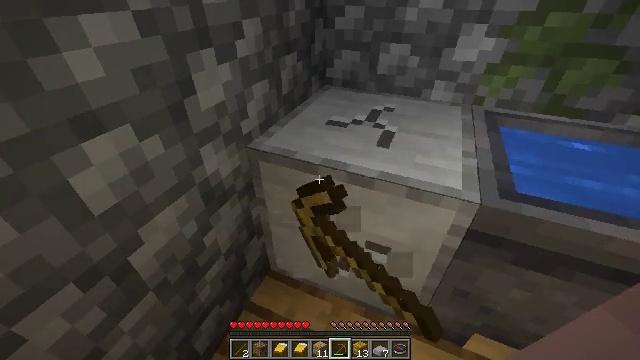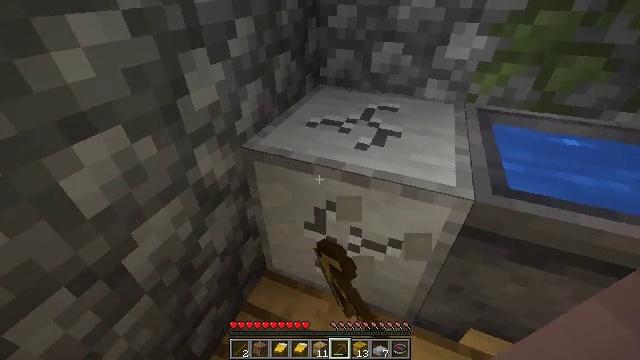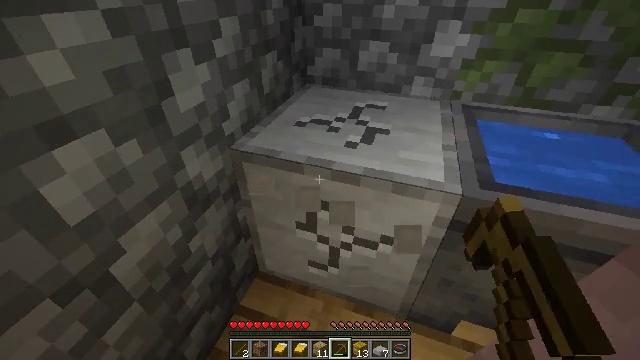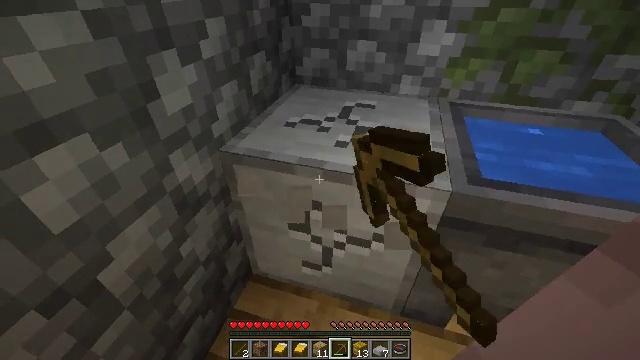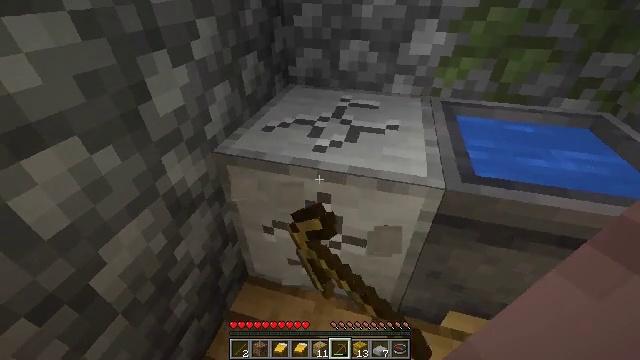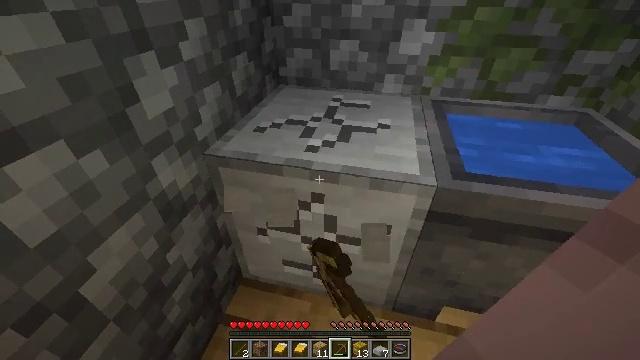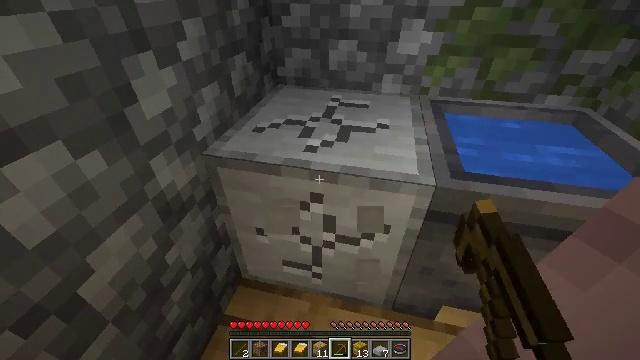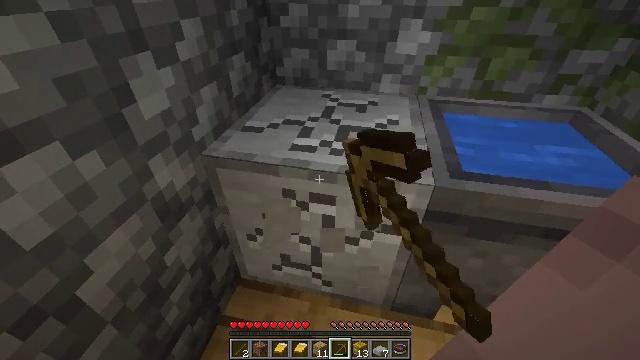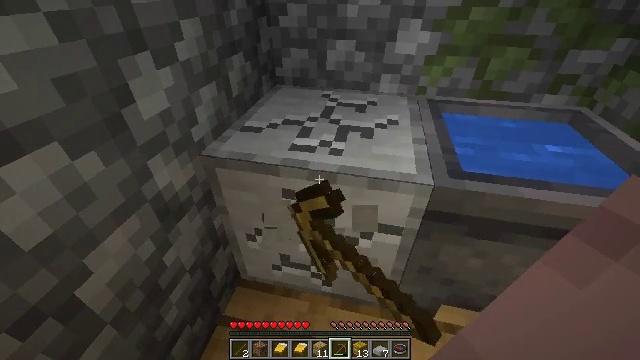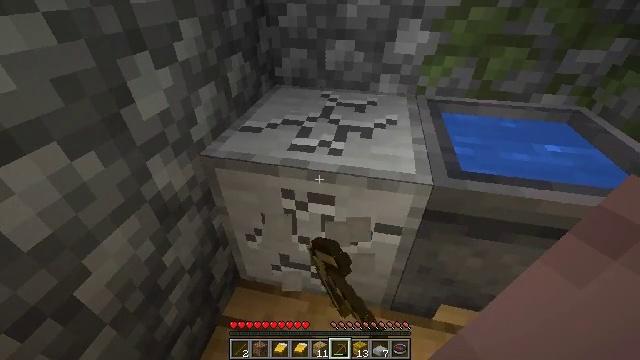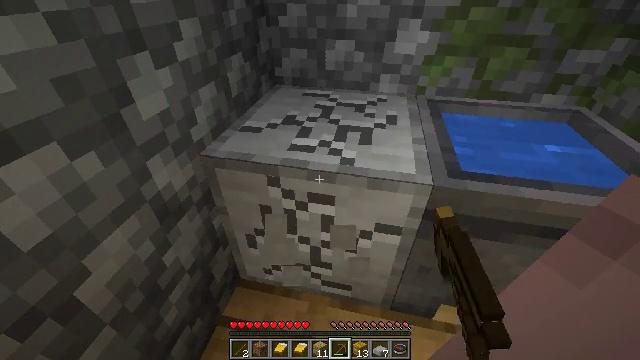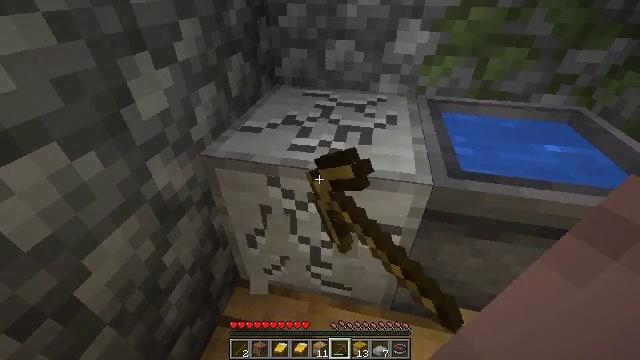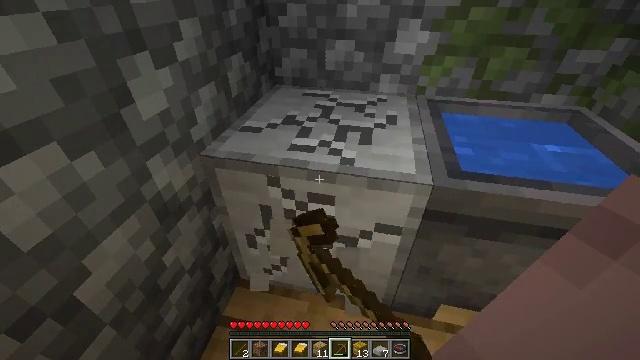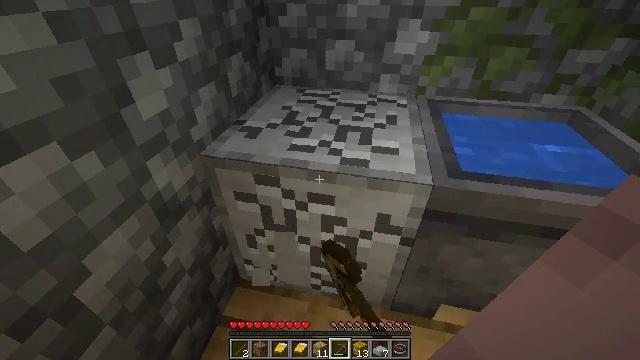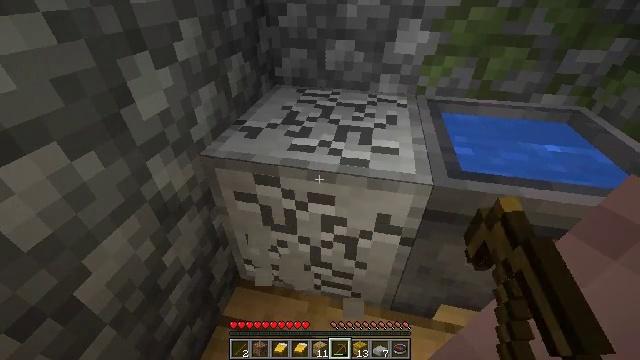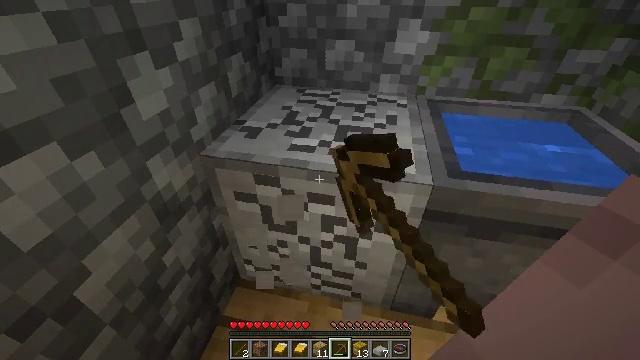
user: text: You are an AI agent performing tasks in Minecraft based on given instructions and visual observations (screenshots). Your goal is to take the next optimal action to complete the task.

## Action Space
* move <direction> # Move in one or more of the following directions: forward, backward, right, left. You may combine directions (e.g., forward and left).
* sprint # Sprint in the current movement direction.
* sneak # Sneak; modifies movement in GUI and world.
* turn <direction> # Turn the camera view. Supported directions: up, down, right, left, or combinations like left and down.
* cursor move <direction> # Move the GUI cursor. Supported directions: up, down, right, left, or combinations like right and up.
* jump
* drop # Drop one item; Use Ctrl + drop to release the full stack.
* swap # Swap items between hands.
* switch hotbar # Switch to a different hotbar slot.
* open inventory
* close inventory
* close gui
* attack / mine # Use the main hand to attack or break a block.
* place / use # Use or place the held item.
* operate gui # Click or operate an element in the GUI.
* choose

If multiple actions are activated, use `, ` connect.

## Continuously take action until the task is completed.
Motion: motion action
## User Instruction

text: Gather smooth stone from the ground.
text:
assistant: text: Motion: turn right, attack / mine
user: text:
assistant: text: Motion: turn right, attack / mine
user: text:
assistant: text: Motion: turn right, attack / mine
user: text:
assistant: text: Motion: turn right, attack / mine
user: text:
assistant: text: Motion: turn right, attack / mine
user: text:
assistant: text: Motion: attack / mine
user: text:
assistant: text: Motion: attack / mine
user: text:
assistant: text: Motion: attack / mine
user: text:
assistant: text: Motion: attack / mine
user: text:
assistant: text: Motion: attack / mine
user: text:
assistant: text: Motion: attack / mine
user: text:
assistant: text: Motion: attack / mine
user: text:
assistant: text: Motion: attack / mine
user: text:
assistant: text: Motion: attack / mine
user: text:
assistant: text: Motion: attack / mine
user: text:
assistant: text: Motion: attack / mine
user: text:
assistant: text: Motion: attack / mine
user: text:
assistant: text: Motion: attack / mine
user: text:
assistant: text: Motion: attack / mine
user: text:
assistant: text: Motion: attack / mine
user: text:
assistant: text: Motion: attack / mine
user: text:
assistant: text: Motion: attack / mine
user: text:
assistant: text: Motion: attack / mine
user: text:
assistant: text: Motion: attack / mine
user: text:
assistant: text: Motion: attack / mine